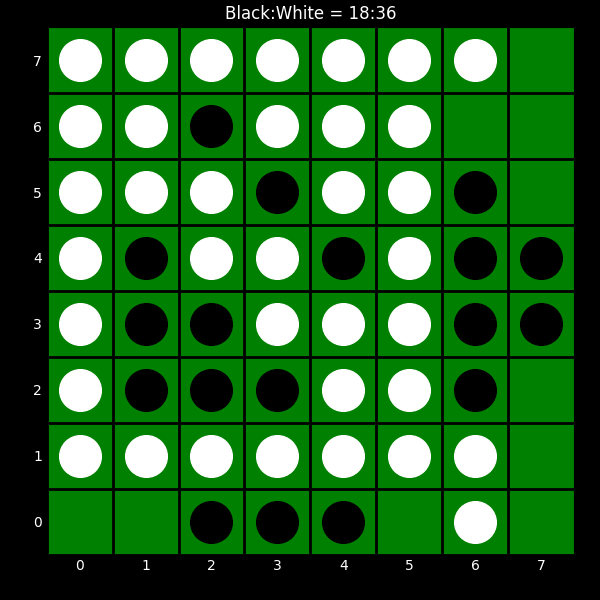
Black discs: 18
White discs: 36